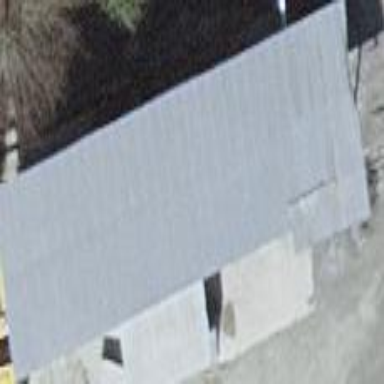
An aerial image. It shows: View of roof of building.